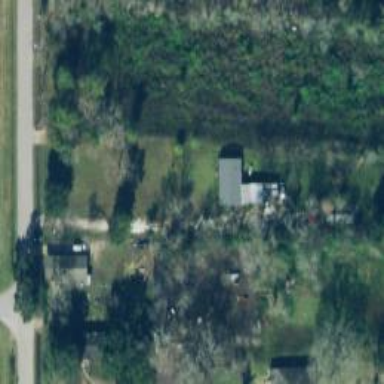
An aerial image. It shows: Driveway leading to service road.